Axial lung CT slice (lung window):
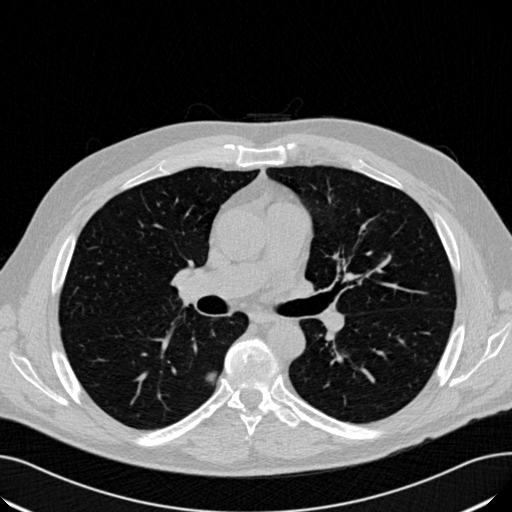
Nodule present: yes
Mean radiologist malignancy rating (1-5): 3.5